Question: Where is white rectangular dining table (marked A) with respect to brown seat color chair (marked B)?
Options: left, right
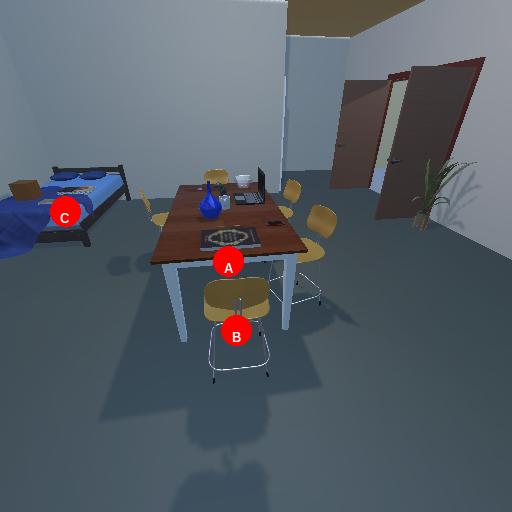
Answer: left